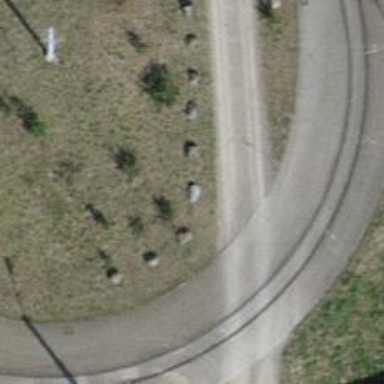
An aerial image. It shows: Block barrier.